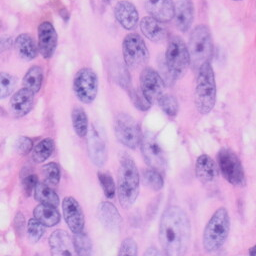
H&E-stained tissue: Skin